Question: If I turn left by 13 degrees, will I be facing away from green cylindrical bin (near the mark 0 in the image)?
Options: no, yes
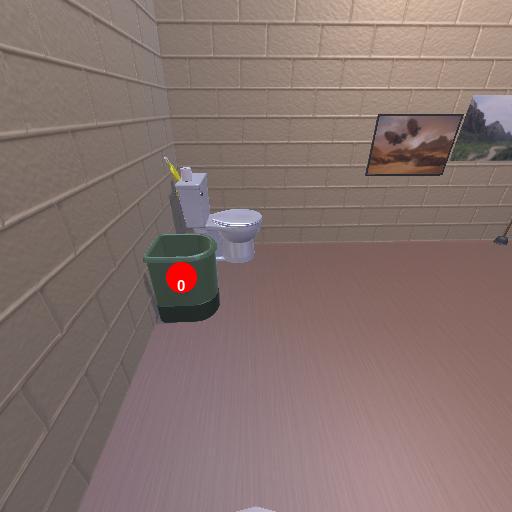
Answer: no